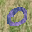
Label: 0